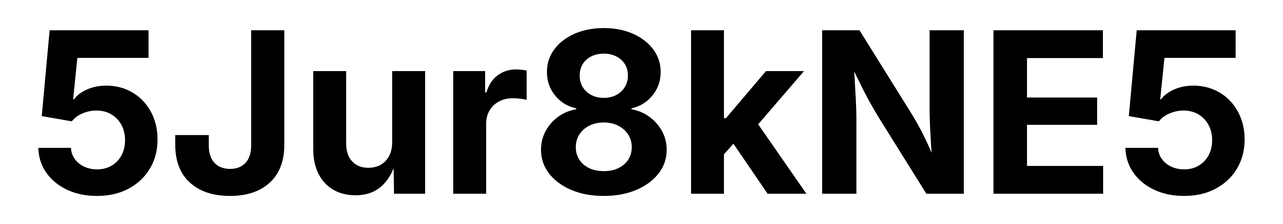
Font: Inter_Bold